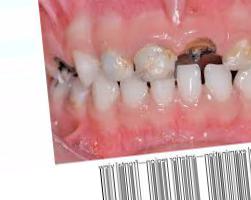
Condition: Caries